Question: I am starting to use <URL>. However, I am stuck with the following problem:
I have one user specifying his available times, and another user who can do a selection out of those given times. To allow <URL> we need to set 'rendering: 'background'' in the events array, otherwise the main event is blocking the event insert. But when using background rendering the time labels disappear:

So how can I tell Fullcalendar to keep on displaying those time labels even in background rendering mode?
I would be happy if somebody could help me out.
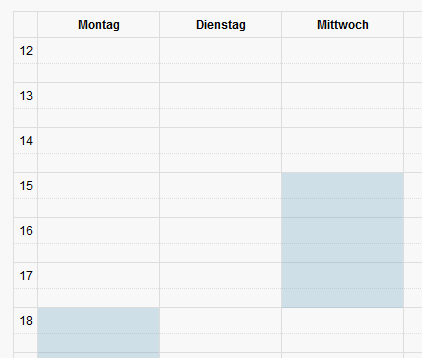
Answer: Adding time labels to background events doesn't come "out of the box" but it's easy enough to do with the <URL> callback.
'''
eventRender: function(event, element, view ){
if(event.rendering === "background"){
// Just add some text or html to the event element.
element.append( event.start.format('HH:mm') + " - " +
event.end.format('HH:mm'));
}
},
'''
You can of course add a span or two if you want better formatting.
Here's a <URL>